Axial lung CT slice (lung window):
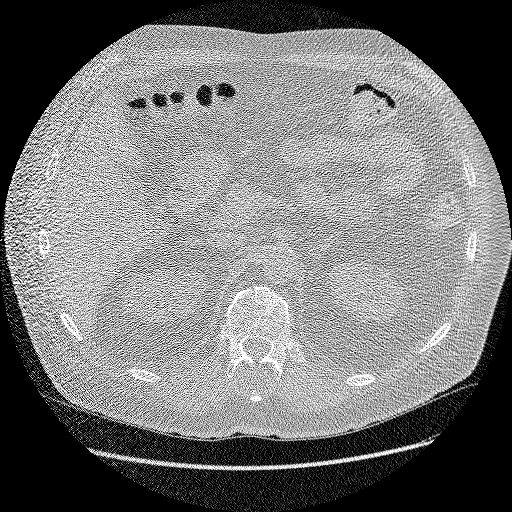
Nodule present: no